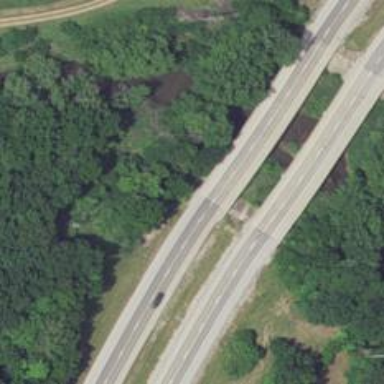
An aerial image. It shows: Trunk road bridge.